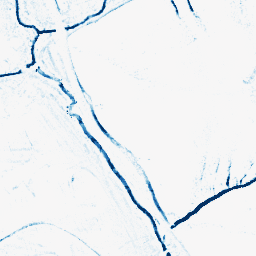
Category: morphological
Decomposition family: morphological_rect
Decomposition parameters: operation: closing
width: 5
height: 5
Upsampling method: cubic_catmull_rom
Upsampling parameters: scale: 4
Upsampling scale: 4